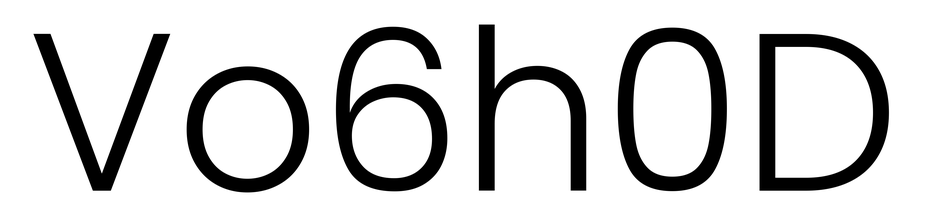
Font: Poppins-Light